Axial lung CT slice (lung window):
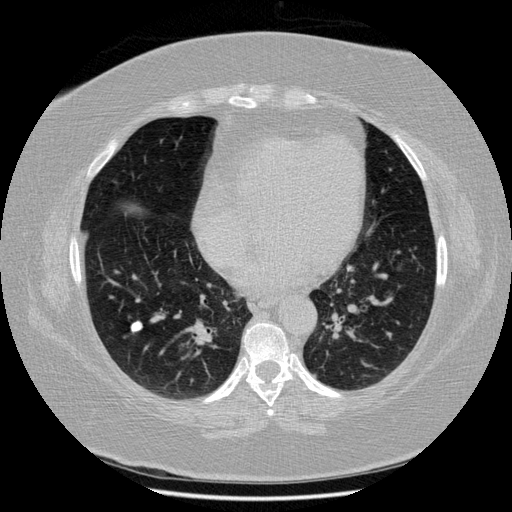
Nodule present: yes
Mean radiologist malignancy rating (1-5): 1